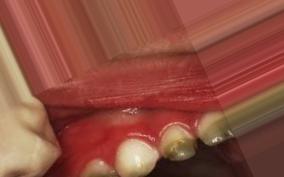
Condition: Tooth Discoloration